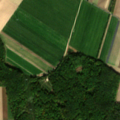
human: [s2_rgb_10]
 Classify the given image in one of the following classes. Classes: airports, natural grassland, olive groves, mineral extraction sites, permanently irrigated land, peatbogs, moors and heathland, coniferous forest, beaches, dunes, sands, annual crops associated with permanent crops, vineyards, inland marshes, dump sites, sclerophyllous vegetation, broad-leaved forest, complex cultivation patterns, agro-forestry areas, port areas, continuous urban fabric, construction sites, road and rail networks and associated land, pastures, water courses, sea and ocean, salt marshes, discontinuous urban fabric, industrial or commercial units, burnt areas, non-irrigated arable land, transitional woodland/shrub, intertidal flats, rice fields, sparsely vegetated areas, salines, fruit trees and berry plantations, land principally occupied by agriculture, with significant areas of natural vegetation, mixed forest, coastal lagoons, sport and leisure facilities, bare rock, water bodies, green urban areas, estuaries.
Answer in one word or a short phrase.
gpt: non-irrigated arable land, broad-leaved forest